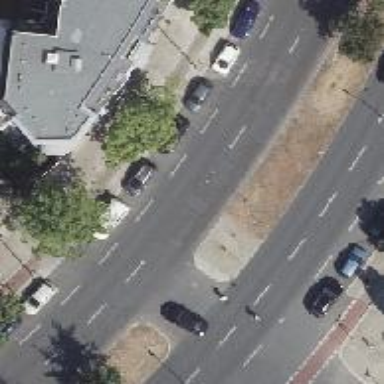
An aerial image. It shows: Unmarked road crossing.